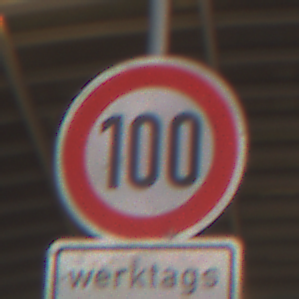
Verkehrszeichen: Geschwindigkeit100
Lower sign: ZeitangabenMitBeschraenkungAufWochentage7
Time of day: NotSpecified
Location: Indoor (Urban)
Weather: NotSpecified
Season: NotSpecified
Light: Artificial